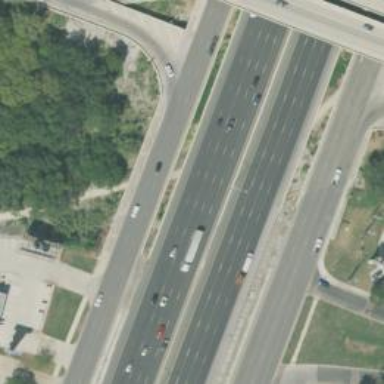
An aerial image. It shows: Asphalt bridge over motorway.